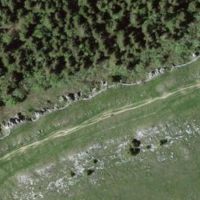
EUNIS habitat code: 23
Species observed at this site:
Gentianella campestris